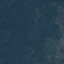
Land use / land cover class: Forest